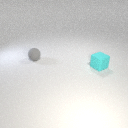
small cyan rubber cube in front of small gray rubber sphere